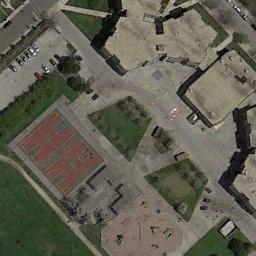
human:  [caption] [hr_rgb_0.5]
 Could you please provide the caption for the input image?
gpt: The basketball courts next to the lawn are adjacent to some buildings and the parking lot .

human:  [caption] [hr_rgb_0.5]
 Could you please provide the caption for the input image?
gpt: There is a small basketball court in the upper right corner .

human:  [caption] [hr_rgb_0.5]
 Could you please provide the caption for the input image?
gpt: There are two basketball courts between buildings and grass .

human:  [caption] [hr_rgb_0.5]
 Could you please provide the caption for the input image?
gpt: Two basketball courts next to the lawn while a parking lot and some buildings beside .

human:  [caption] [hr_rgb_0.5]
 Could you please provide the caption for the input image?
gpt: The grass is beside the basketball courts .